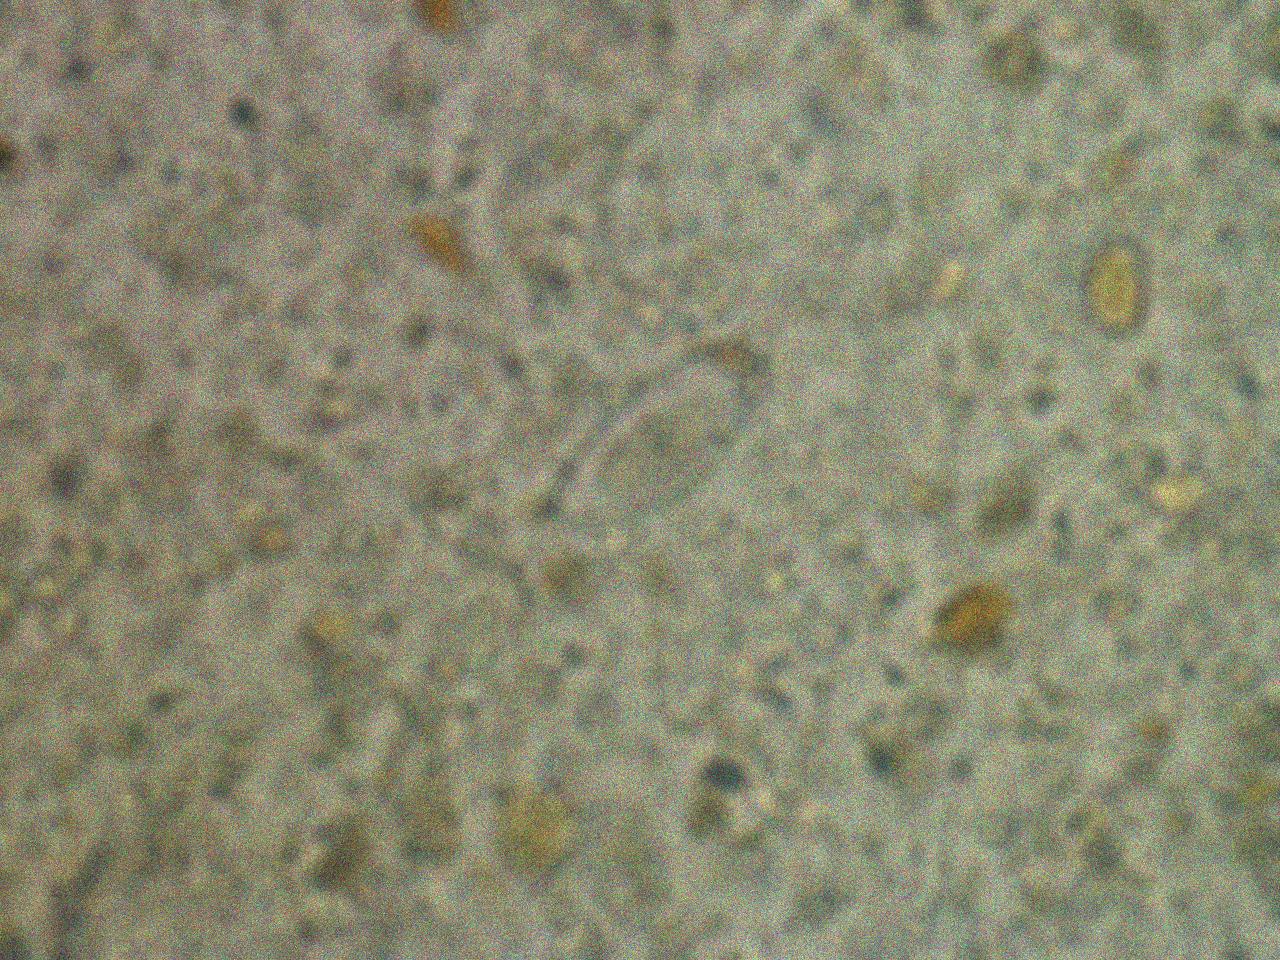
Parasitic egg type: Enterobius vermicularis